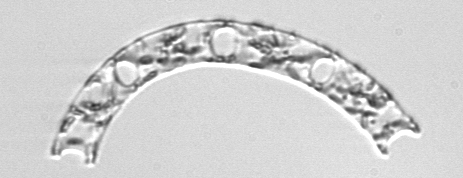
Label: Eucampia